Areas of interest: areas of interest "Hotel"
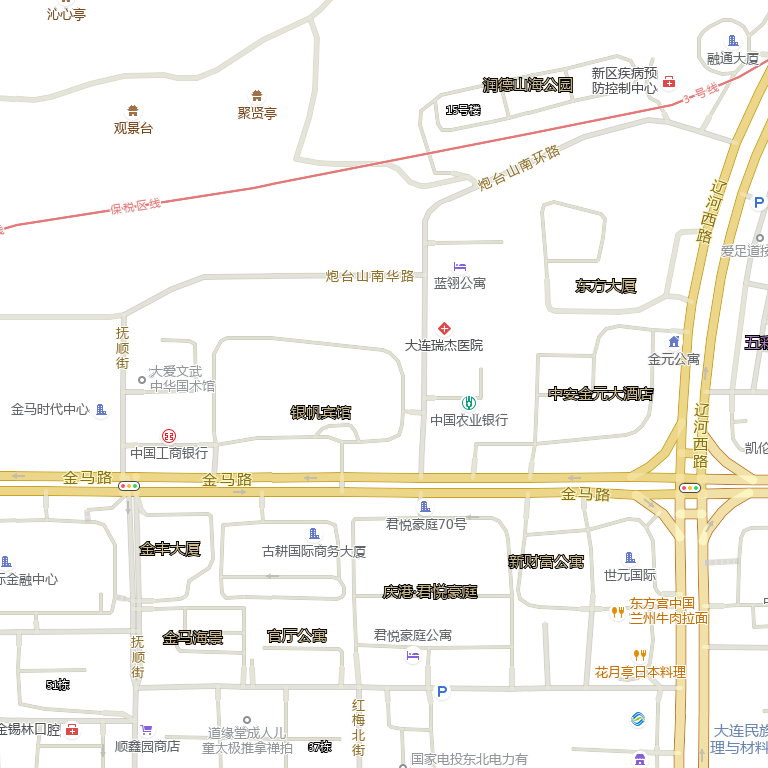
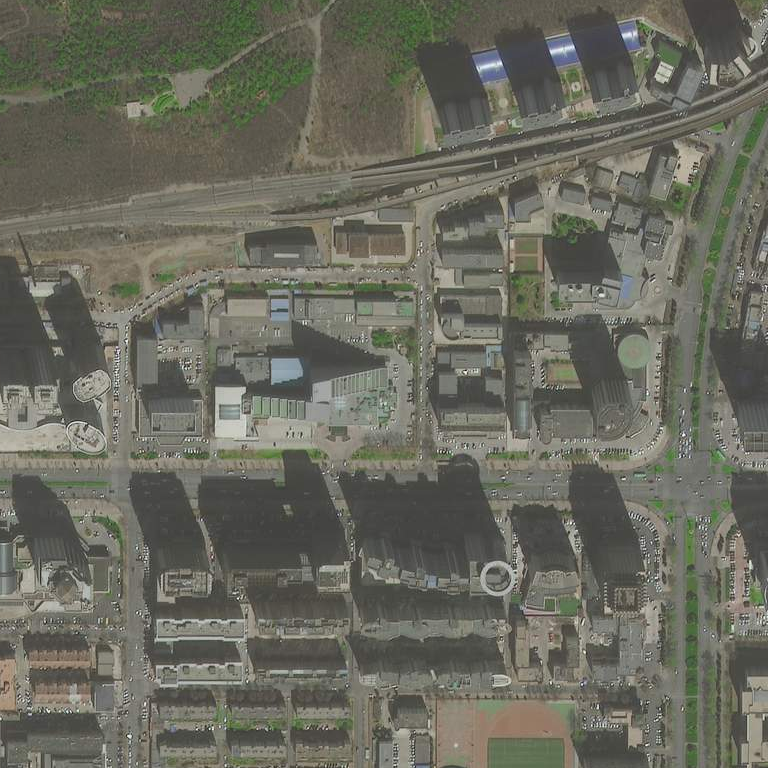